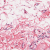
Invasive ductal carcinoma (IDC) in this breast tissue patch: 0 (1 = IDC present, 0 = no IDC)